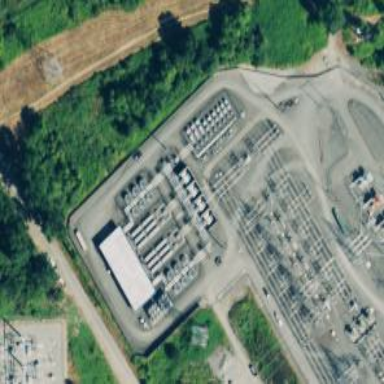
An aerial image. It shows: Outdoor power switch.